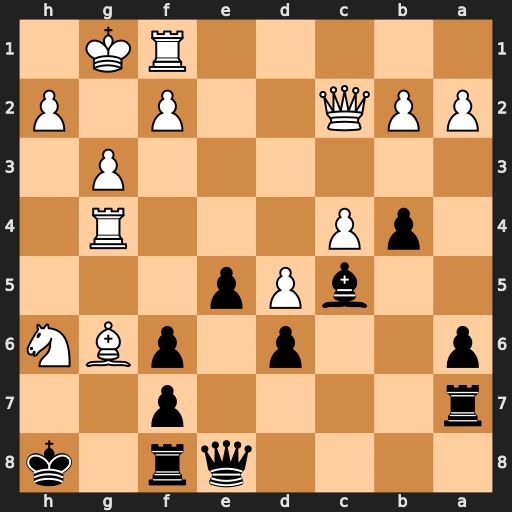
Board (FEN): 4qr1k/r4p2/p2p1pBN/2bPp3/1pP3R1/6P1/PPQ2P1P/5RK1
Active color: b
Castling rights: -
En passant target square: -
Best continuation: fxg6 Rxg6 e4